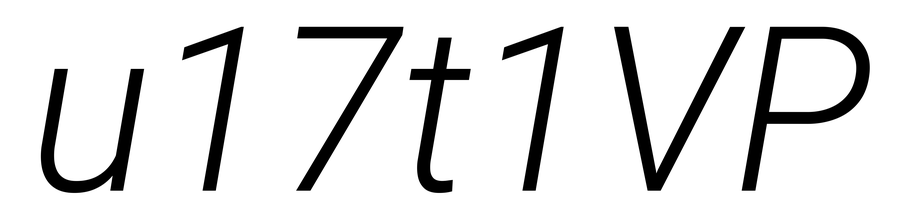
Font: Roboto-Italic_Light_Italic